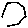
Label: hexagon